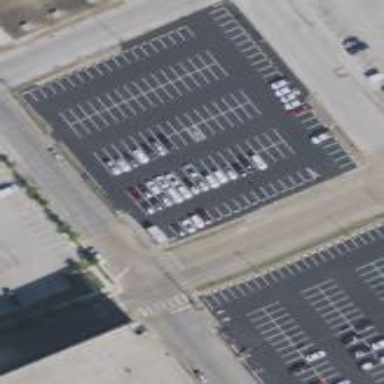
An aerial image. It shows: Parking area with surface.